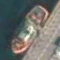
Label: Towing_vessel